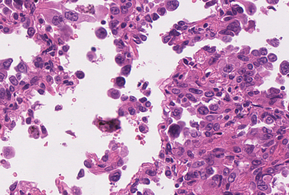
Tumor epithelial tissue: yes
Tumor-associated stroma tissue: no
Normal tissue: no